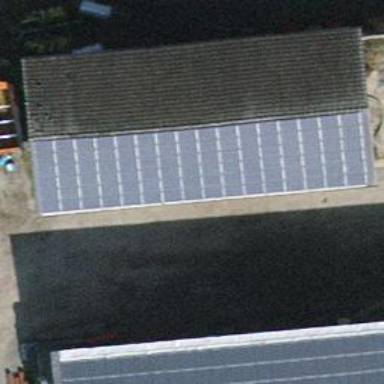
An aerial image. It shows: Small solar photovoltaic panel generator installed on roof.